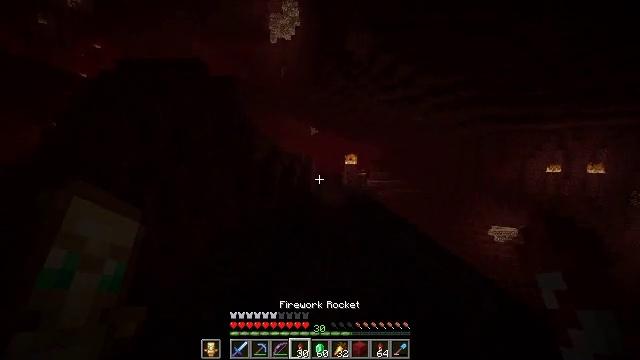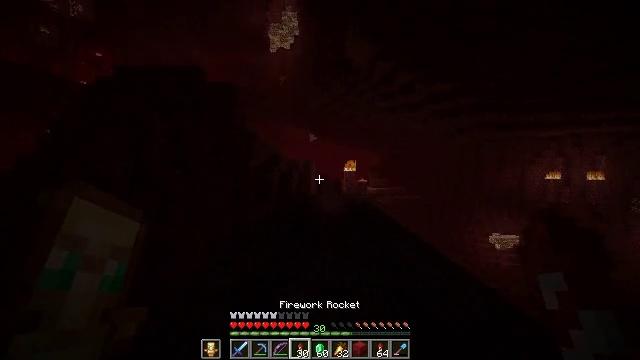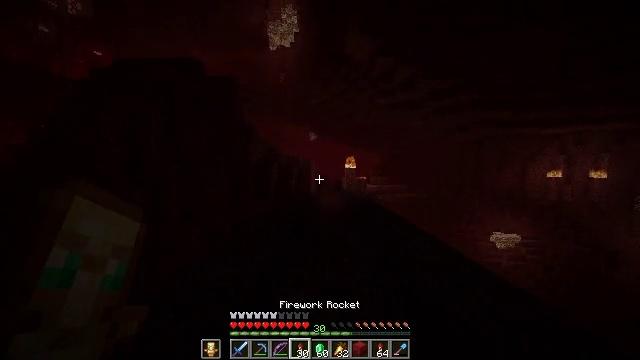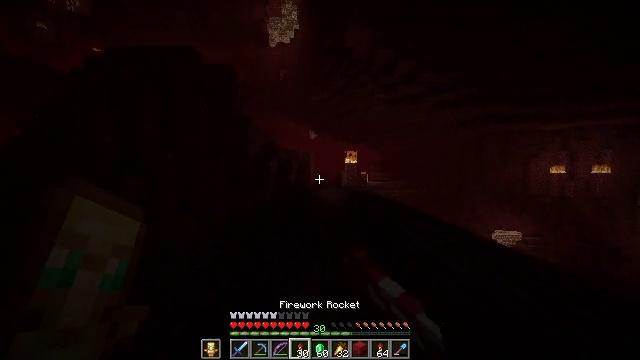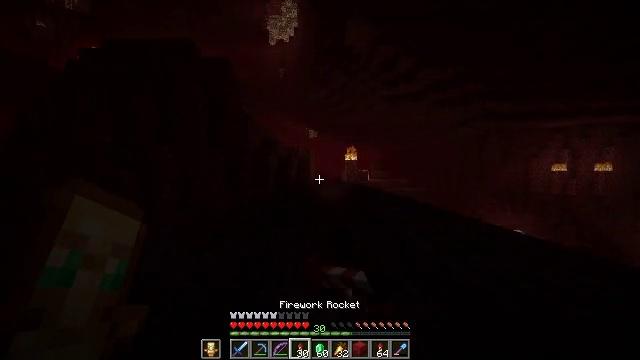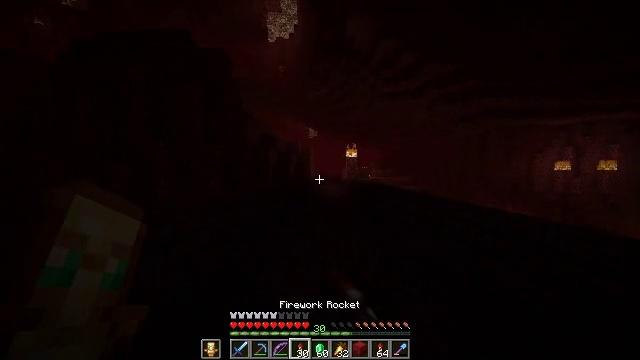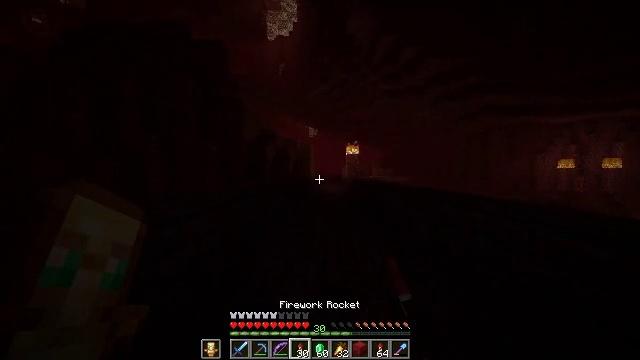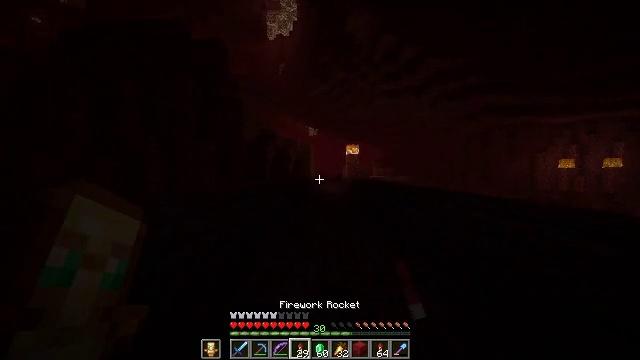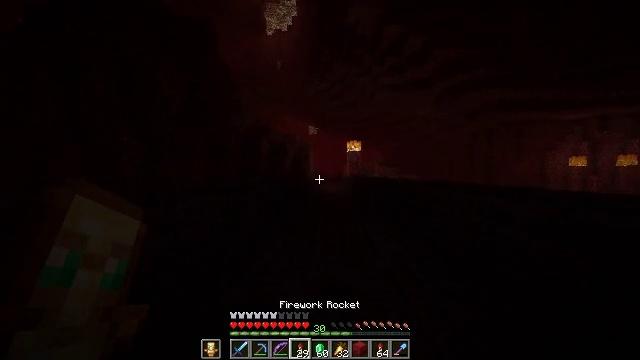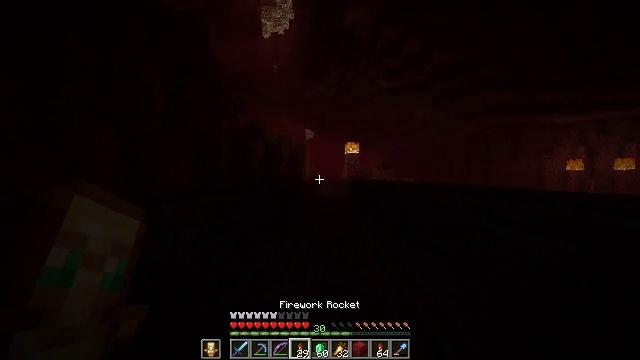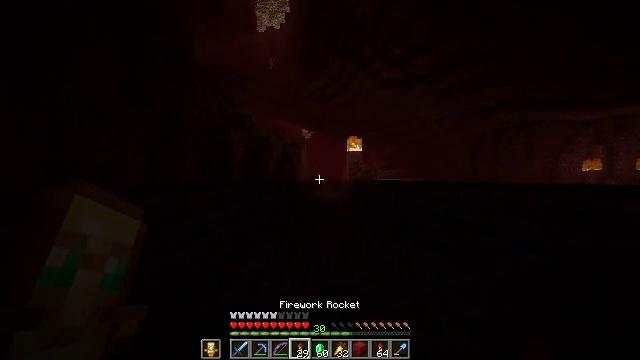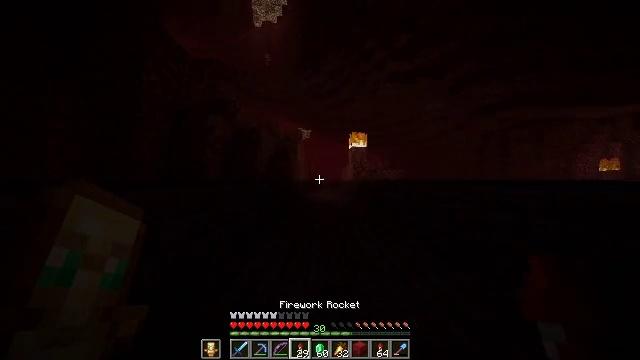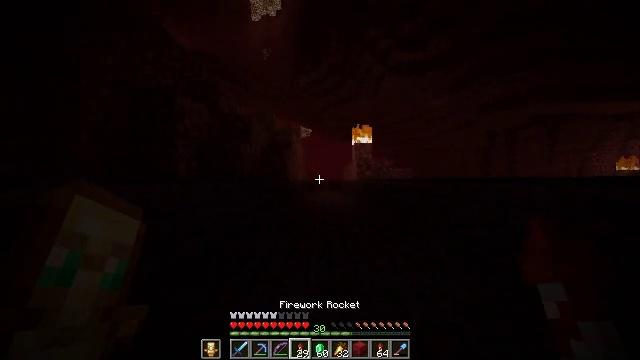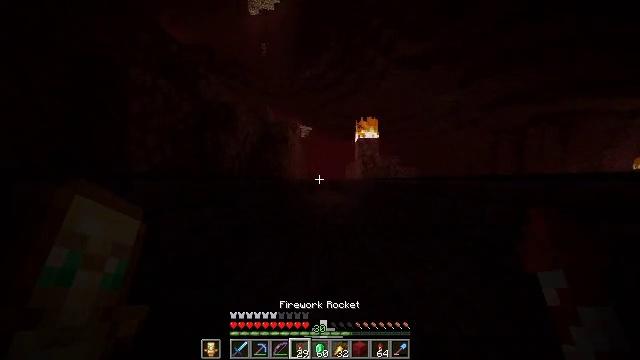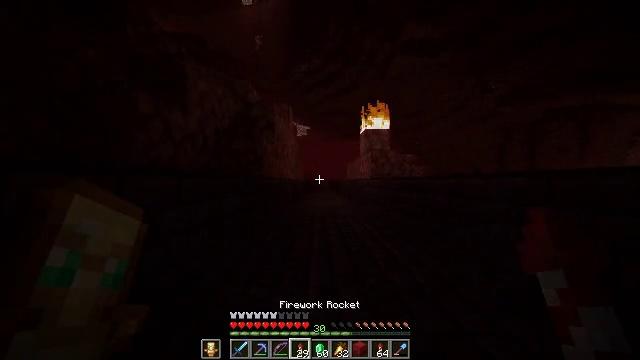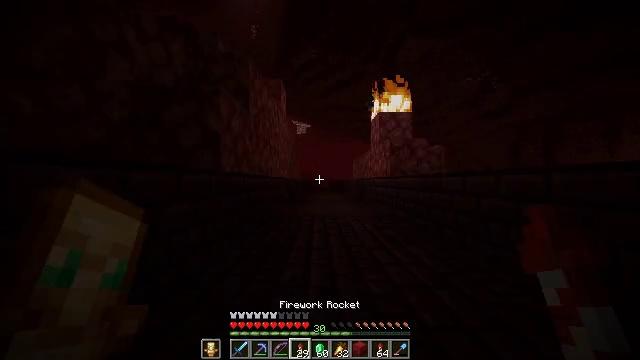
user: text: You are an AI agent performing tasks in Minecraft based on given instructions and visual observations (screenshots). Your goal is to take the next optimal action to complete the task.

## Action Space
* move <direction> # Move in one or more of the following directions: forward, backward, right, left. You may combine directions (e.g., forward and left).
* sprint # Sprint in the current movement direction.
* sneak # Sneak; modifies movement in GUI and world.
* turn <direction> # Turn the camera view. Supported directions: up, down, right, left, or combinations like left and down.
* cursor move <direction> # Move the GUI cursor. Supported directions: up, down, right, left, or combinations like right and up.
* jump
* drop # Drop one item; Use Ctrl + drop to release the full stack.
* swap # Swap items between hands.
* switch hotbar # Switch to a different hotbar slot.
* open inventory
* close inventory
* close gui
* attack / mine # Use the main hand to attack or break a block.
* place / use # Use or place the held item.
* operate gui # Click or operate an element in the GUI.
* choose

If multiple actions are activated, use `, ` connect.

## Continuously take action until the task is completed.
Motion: motion action
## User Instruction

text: Mine nether bricks.
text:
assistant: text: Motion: move forward, sprint, turn up, jump
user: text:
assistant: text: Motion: move forward, sprint, use / place, jump
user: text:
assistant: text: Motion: move forward, sprint, use / place, jump
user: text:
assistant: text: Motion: move forward, sprint, use / place, jump
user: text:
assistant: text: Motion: move forward, sprint, use / place, jump
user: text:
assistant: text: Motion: move forward, sprint, jump
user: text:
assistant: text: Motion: move forward, sprint, jump
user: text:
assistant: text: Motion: move forward, sprint, jump
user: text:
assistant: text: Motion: move forward, sprint, turn up, jump
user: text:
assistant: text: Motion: move forward, sprint, jump
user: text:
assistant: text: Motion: move forward, sprint, jump
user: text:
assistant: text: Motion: move forward, sprint, jump
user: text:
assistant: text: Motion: move forward, sprint, jump
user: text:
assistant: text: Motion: move forward, sprint, jump
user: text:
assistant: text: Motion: move forward, sprint, jump
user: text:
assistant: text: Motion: move forward, sprint, jump
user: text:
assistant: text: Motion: move forward, sprint
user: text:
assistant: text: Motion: move forward, sprint
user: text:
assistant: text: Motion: move forward, sprint
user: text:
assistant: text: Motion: move forward, sprint
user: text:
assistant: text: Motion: move forward, sprint, turn up
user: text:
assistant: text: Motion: move forward, sprint, turn up
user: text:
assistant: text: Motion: move forward, sprint
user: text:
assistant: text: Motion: move forward, sprint
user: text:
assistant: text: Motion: move forward, sprint
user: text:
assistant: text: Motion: move forward, sprint
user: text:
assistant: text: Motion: move forward, sprint
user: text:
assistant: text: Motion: move forward, sprint
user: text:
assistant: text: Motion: move forward, sprint
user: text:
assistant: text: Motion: move forward, sprint